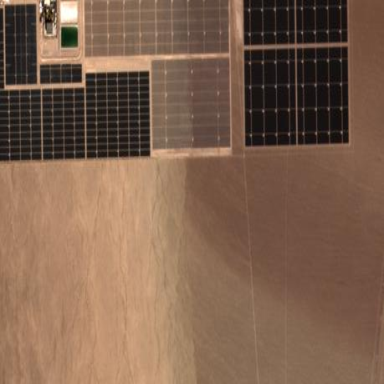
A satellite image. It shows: Solar power plant utilizing photovoltaic technology to produce electricity.